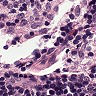
Metastatic tissue present: no